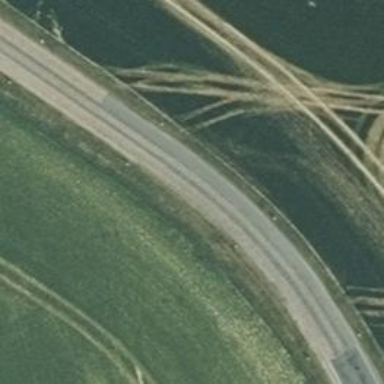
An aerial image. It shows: Secondary road.